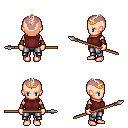
a pixel art fantasy rpg character, female body template, human, light skin, maroon sleeveless shirt, metal pants, white blonde short mohawk hairstyle, gold tiara, leather bracers, spear, four views (front, back, left, right), 2x2 character sprite sheet, small pixel art, hard edges, no anti-aliasing